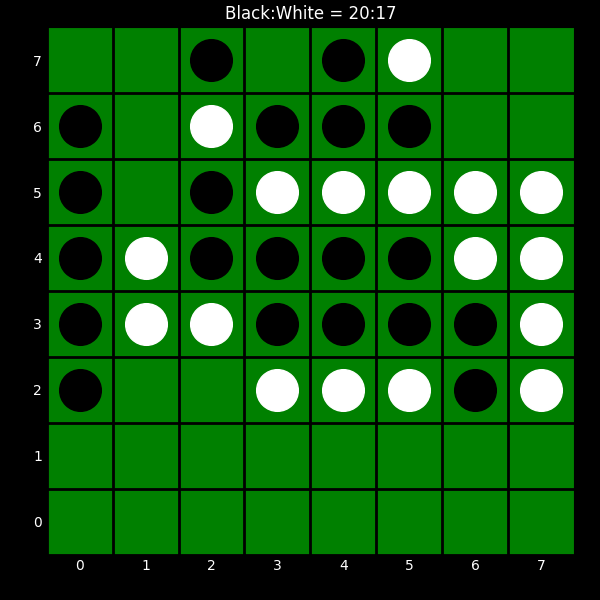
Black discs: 20
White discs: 17